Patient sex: M
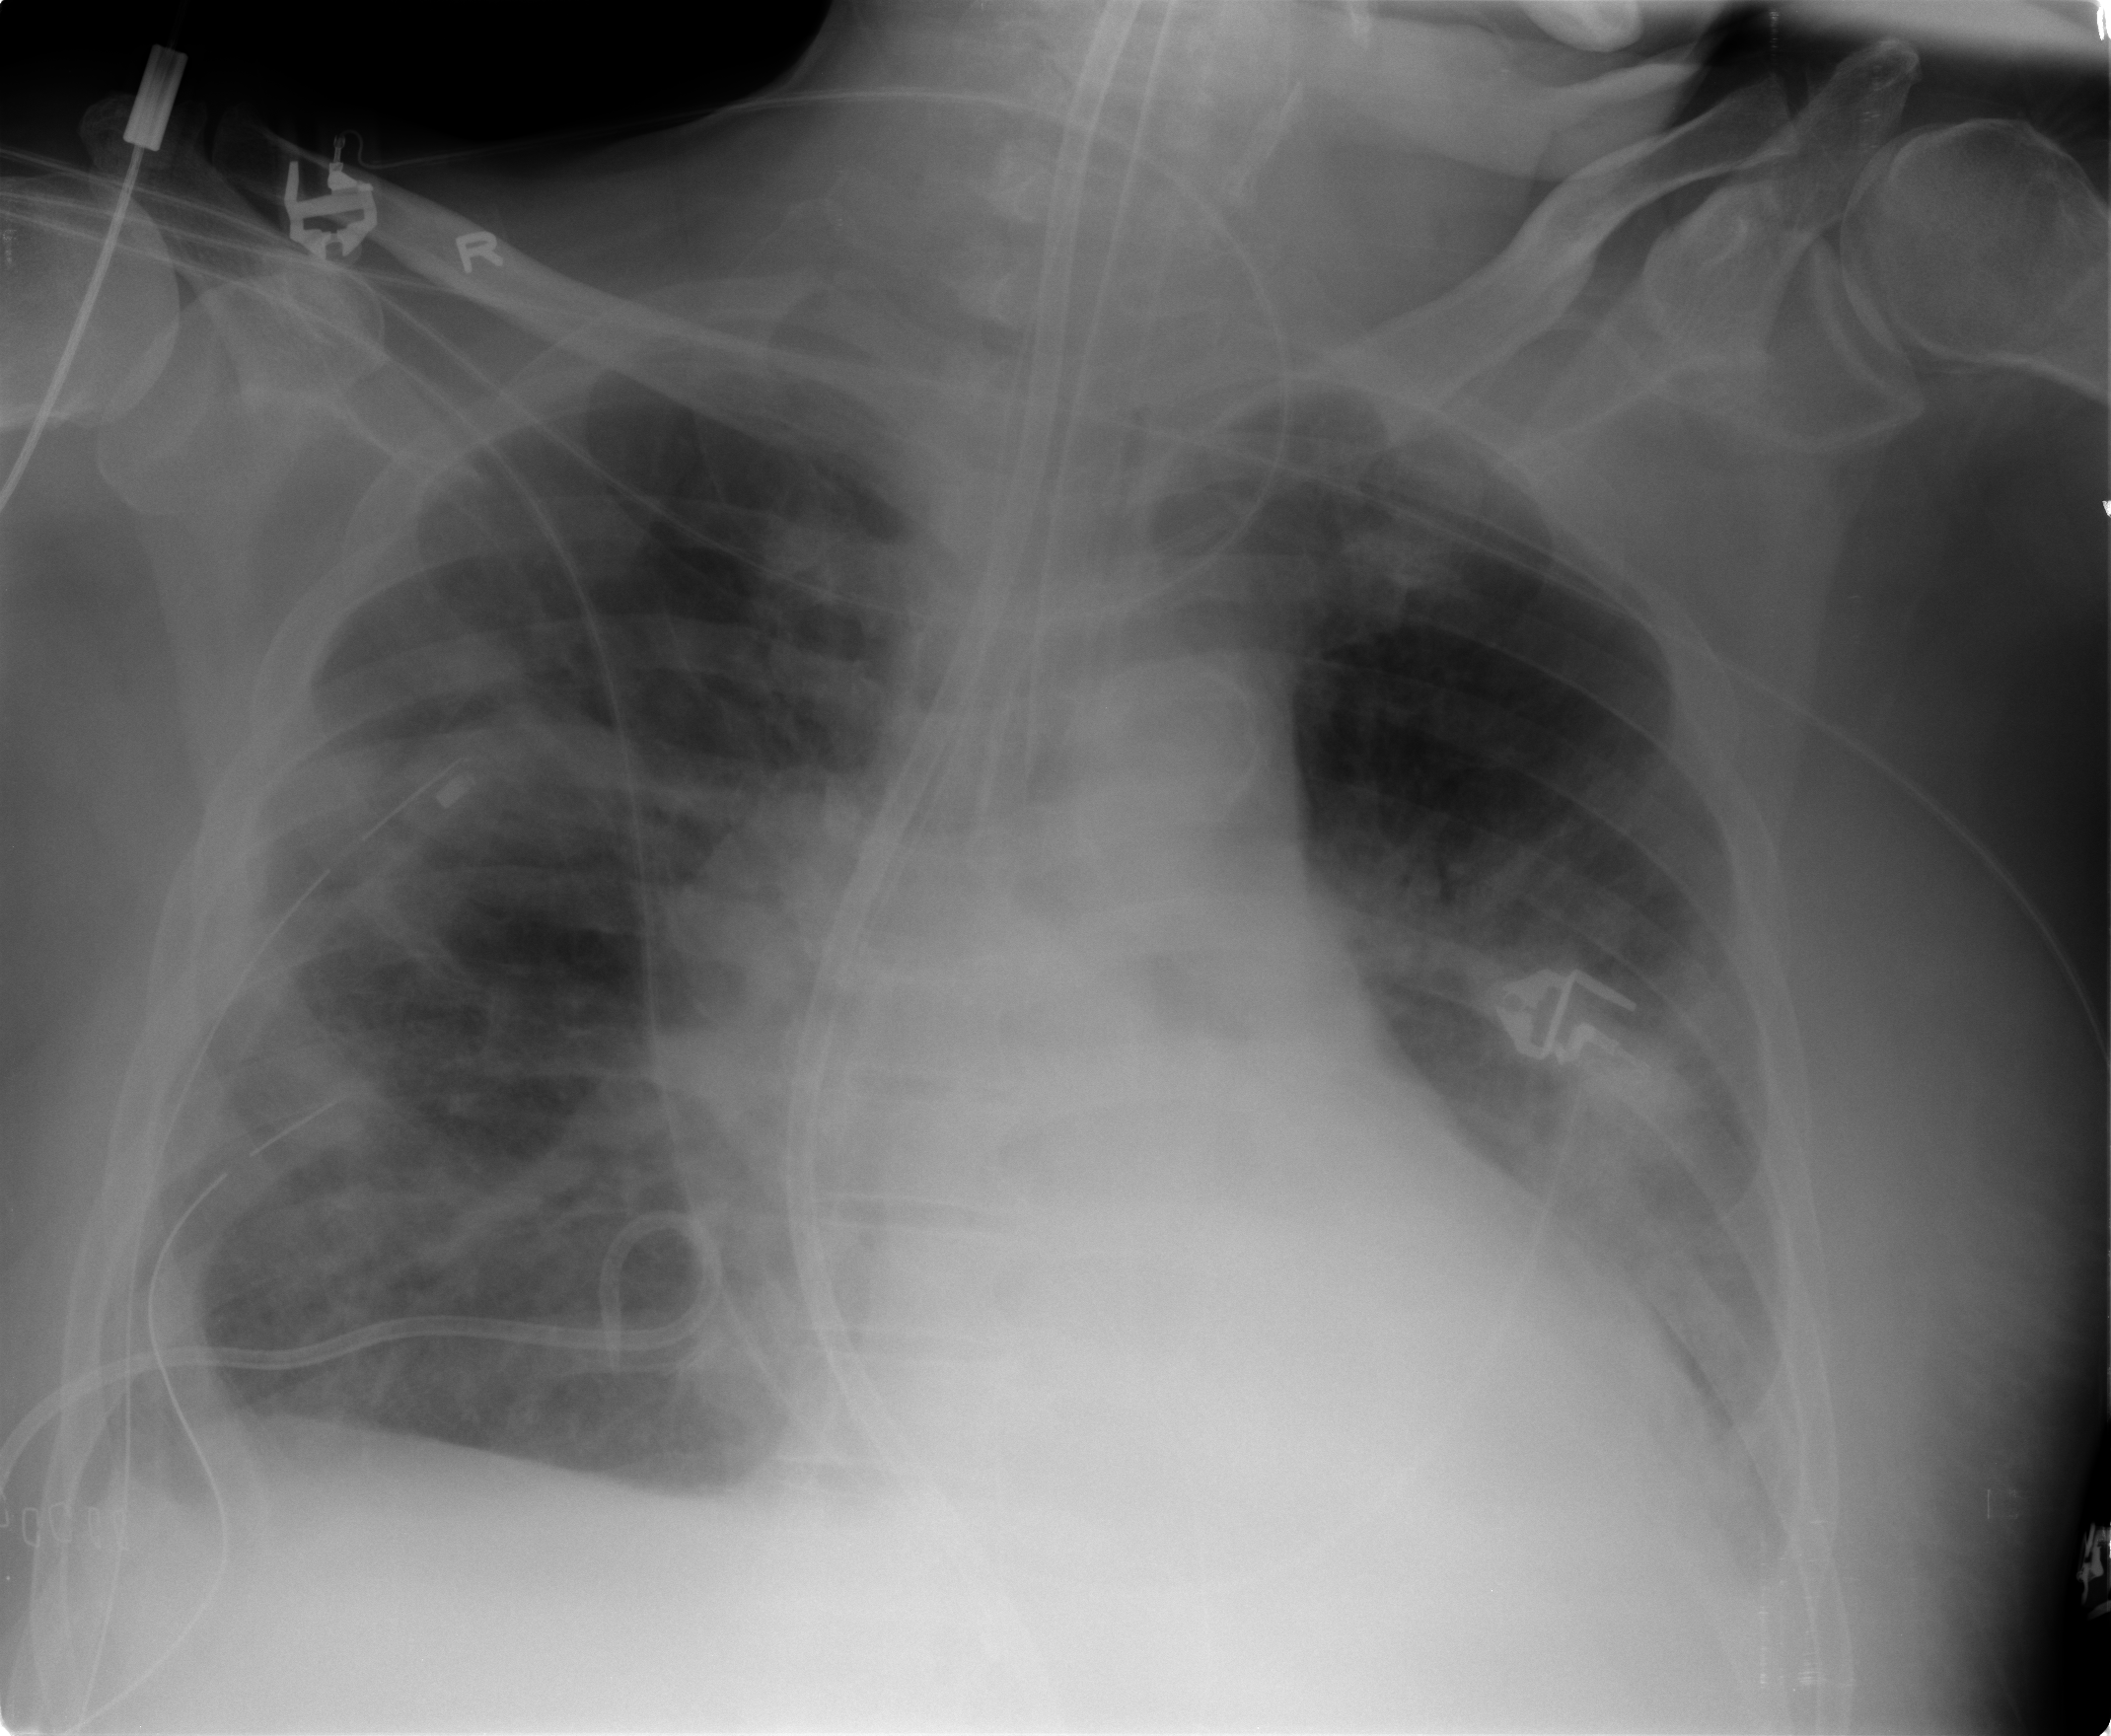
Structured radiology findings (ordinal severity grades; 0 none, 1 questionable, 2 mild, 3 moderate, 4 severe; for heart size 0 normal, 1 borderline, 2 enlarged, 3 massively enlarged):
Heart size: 2
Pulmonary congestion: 3
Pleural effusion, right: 2
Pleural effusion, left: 2
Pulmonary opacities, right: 3
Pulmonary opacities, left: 3
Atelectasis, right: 3
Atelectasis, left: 2